Question: Would really appreaciate a friendly nudge to the right direction.
I am trying to use an array as a variable to populate a column with values based on COUNTIFS formula, like "a cell - a formula with new element of the array as a variable".
So AF2 - Countifs for Brand2
AF3 - Countifs for Brand3
..
Now I get the value ONLY for the final element of the array (and I can see how excel loops through the rest) for the whole range. Tried more or less everything known to me and looked through earlier questions - to no avail. Would appreciate a little help.

'''
Option Explicit
Sub Summa_po()
Dim Mesyaz1 As Date
Dim Mesyaz2 As Date
Dim Mesyaz3 As Date
Dim Brand()
Dim i As Long
Worksheets(1).Activate
Mesyaz1 = DateAdd("m", -1, Now)
Mesyaz2 = DateAdd("m", -2, Now)
Mesyaz3 = DateAdd("m", -3, Now)
Brand = Array("Brand1", "Brand2", "Brand3", "Brand4")
For i = LBound(Brand) To UBound(Brand) 'Here I tried also For i=0 to UBound(Brand)
With ActiveSheet.Range("AF:AF")
.Formula = "=COUNTIFS(C:C," & RTrim(Month(Mesyaz3)) & ",H:H,""Head"",F:F," & Chr(34) & Brand(i) & Chr(34) & ")"
.AutoFill Destination:=ActiveSheet.Range("AF2:AF55") 'I used to draw it to the last cell but it is not a problem appararently
End With
Next i
[AF1] = "Head"
End Sub
'''
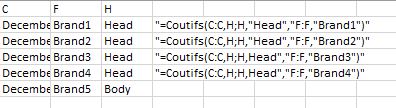
Answer: Your explanation doesn't match your code, but re-reading them and your last image confirmed what I suspected.
Read the comments and adjust it to fit your needs
Adjusted the counter for the brand array
'''
Sub Summa_po()
Dim targetSheet As Worksheet
Dim targetRange As Range
Dim cell As Range
Dim Mesyaz1 As Date
Dim Mesyaz2 As Date
Dim Mesyaz3 As Date
Dim Brand() As Variant
Dim firstRow As Long
Dim lastRow As Long
Dim counter As Long
' If you need to work with a specific sheet change the next line to ThisWorkbook.Worksheets("NAME OF THE SHEET")
Set targetSheet = ThisWorkbook.ActiveSheet
' Define brands array
Brand = Array("Brand1", "Brand2", "Brand3", "Brand4")
' Define start row
firstRow = 2
' Find last row in column AF uncomment next line
' lastRow = targetSheet.Cells(targetSheet.Rows.Count, "AF").End(xlUp).Row
' Or set directly the last row
lastRow = 55
' Calc previous months
Mesyaz1 = DateAdd("m", -1, Date)
Mesyaz2 = DateAdd("m", -2, Date)
Mesyaz3 = DateAdd("m", -3, Date)
' Define the target range in column AF
Set targetRange = targetSheet.Range("AF" & firstRow & ":AF" & lastRow)
' Loop through each cell in range
For Each cell In targetRange.Cells
If counter = UBound(Brand) + 1 Then
counter = 1
Else
counter = counter + 1
End If
cell.Formula = "=COUNTIFS(C:C," & Month(Mesyaz3) & ",H:H,""Head"",F:F," & Chr(34) & Brand(counter - 1) & Chr(34) & ")"
Next cell
' Are you assigning this to a name? better use Thisworkbook.Names("")
[AF1] = "Head"
End Sub
'''
Let me know if it works